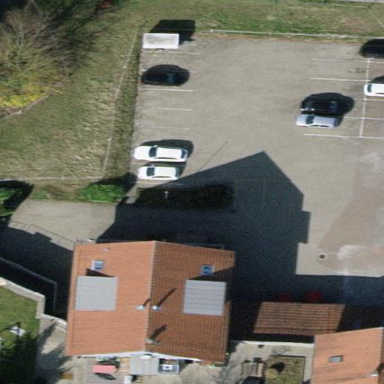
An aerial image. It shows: Parking area with surface.